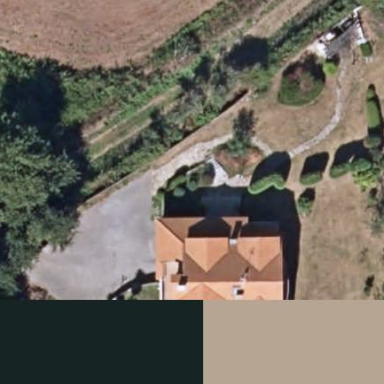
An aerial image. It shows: Simple house.